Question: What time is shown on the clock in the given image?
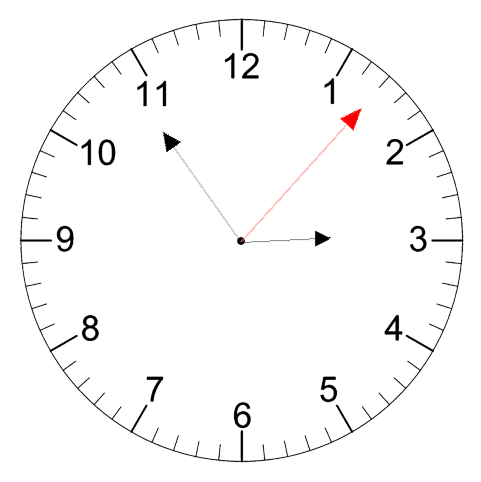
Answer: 02:54:07